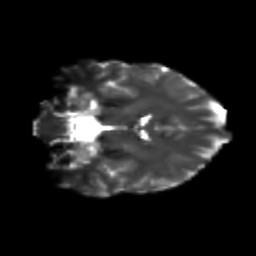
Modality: T2w
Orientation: coronal
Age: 28
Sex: female
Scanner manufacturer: siemens
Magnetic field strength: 3 T
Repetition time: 3.5 s
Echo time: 0.113 s